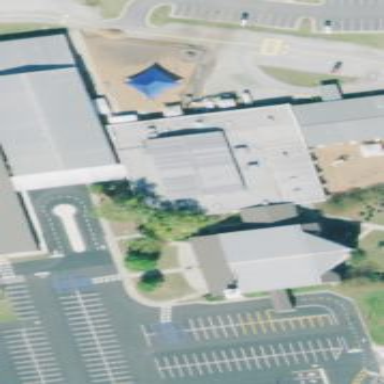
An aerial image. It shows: Part of building.